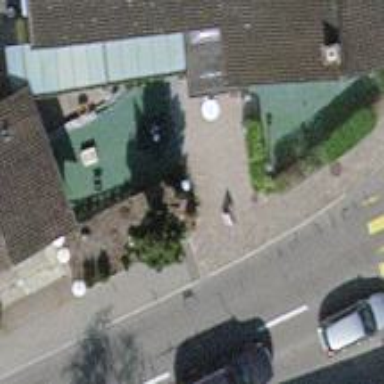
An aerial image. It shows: Bicycle parking area with wall loops.